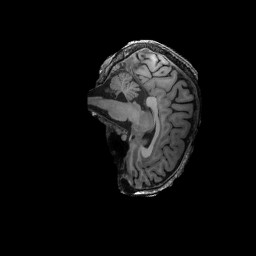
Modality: T1w
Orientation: sagittal
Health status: ill
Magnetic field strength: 3 T